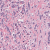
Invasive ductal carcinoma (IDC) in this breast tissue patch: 1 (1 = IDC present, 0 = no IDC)